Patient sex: M
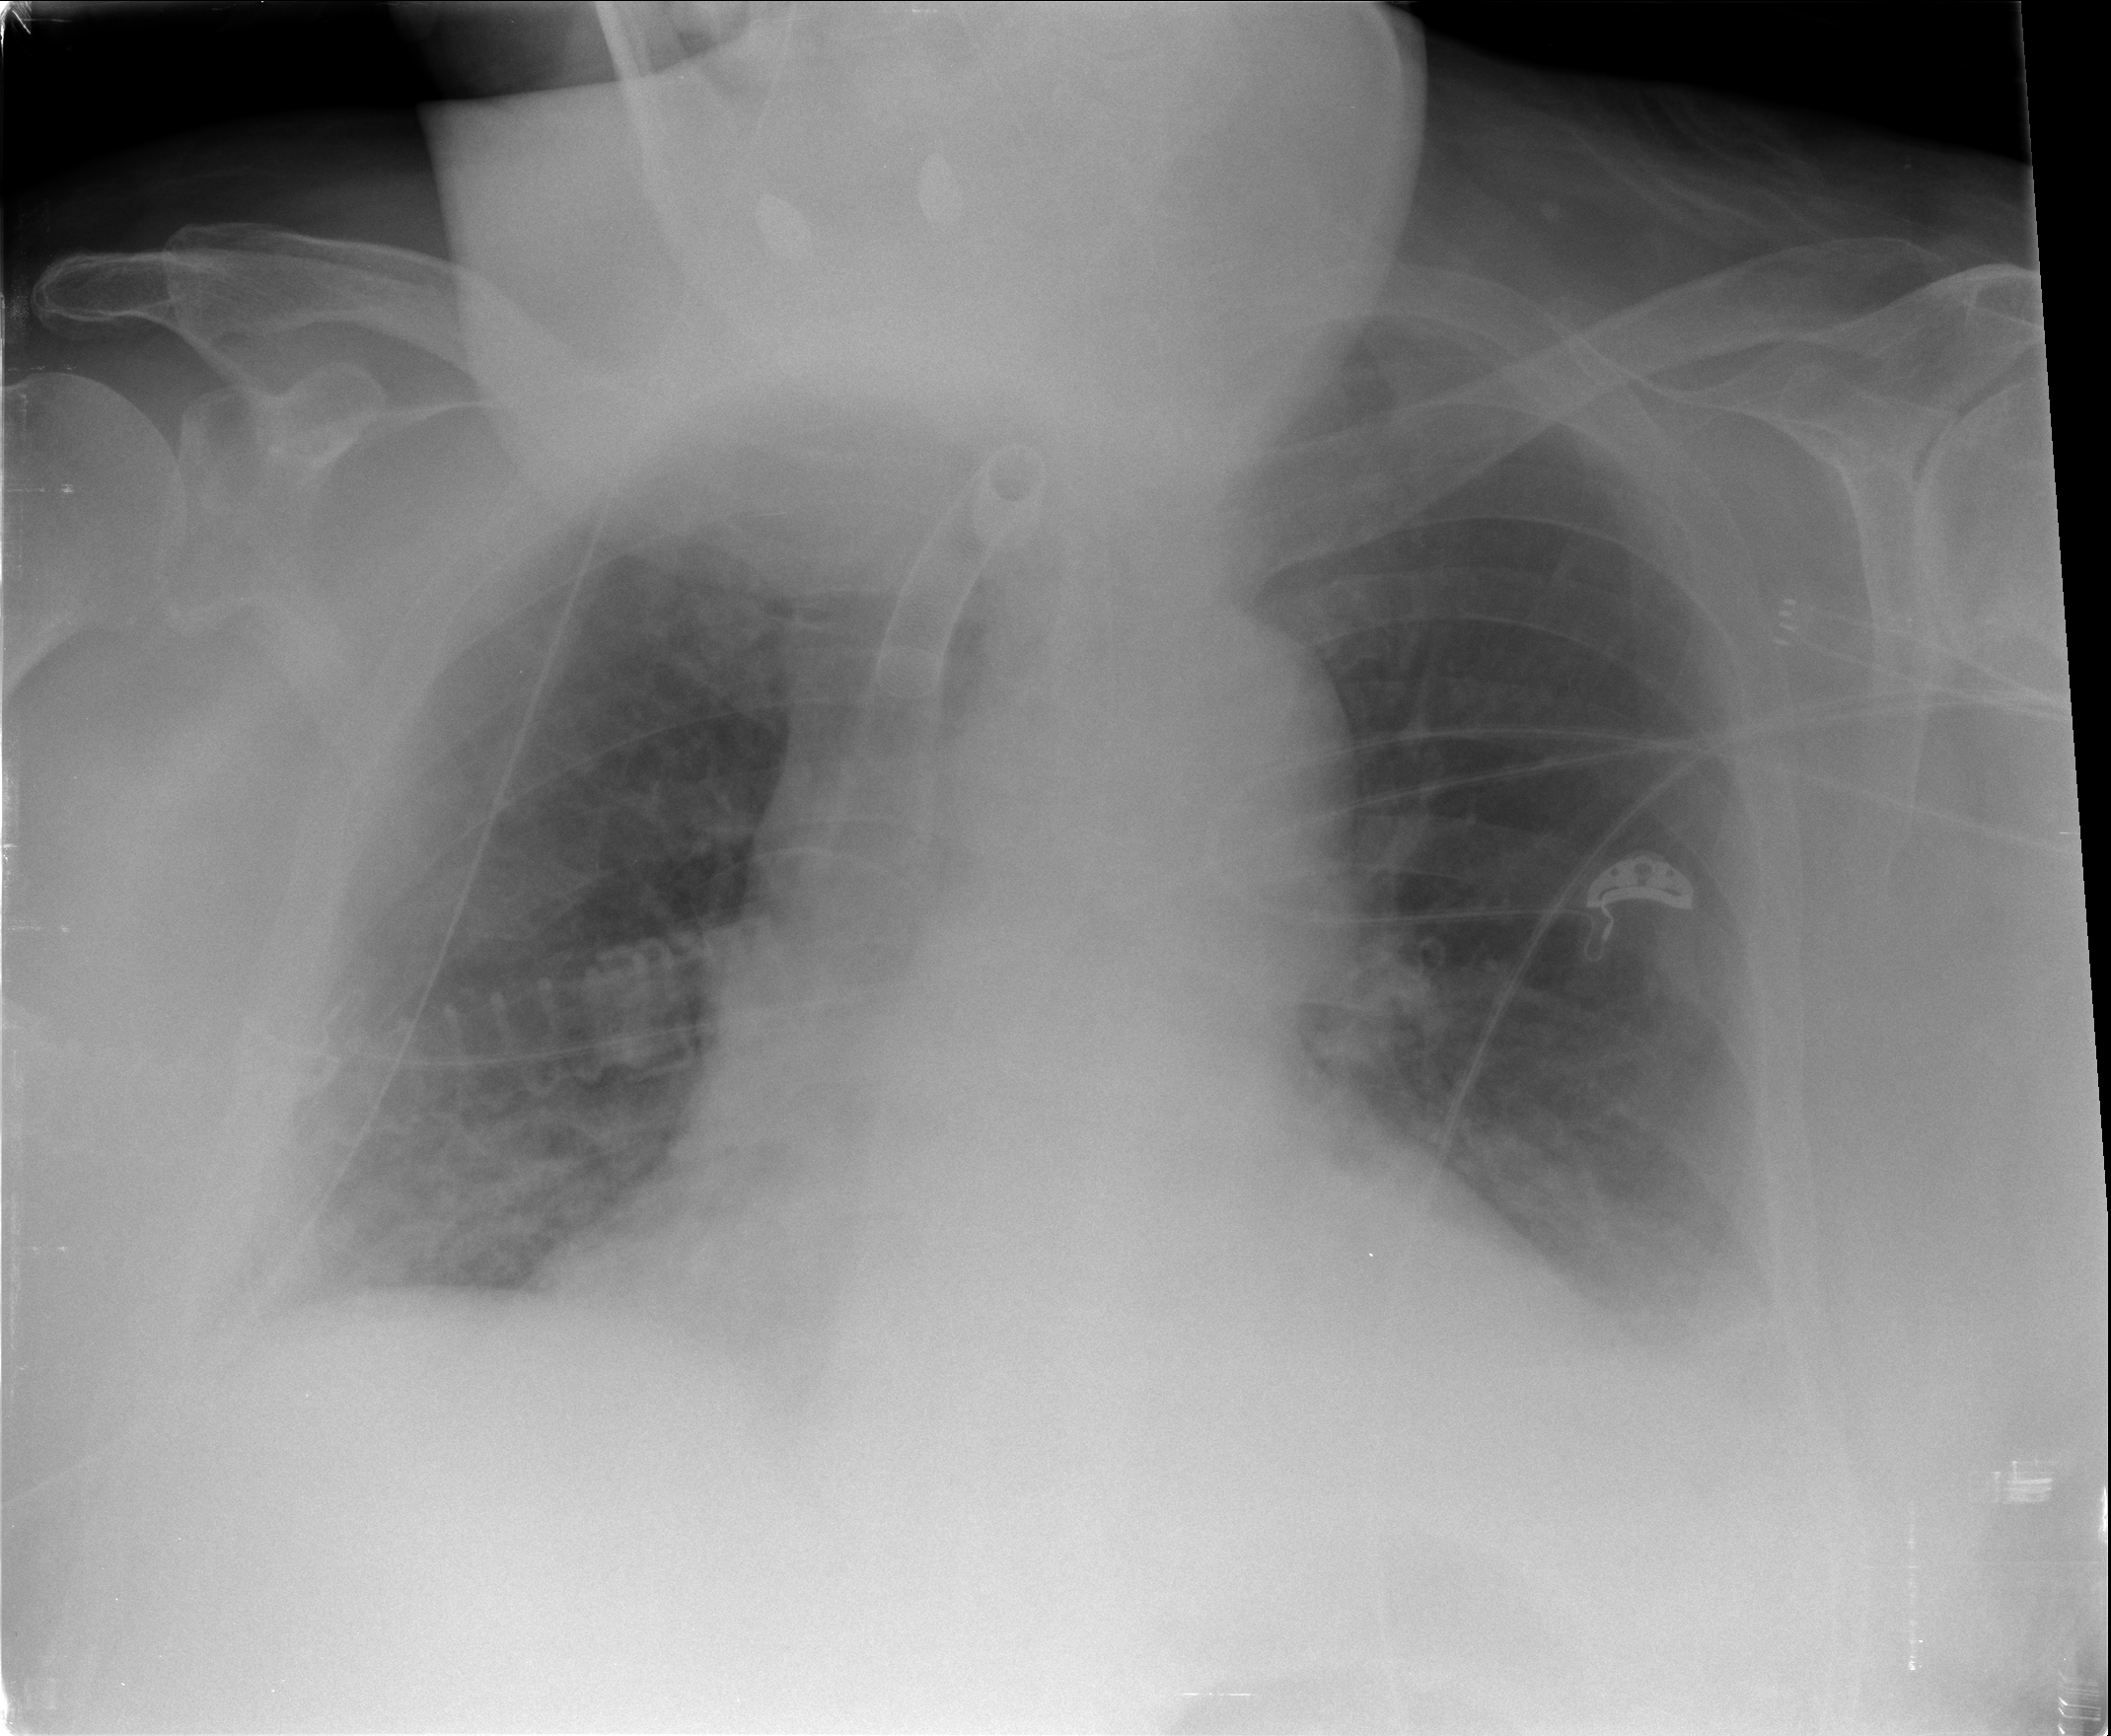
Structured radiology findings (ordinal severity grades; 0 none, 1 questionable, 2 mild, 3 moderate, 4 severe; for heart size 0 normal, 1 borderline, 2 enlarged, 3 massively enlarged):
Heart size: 3
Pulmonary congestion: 0
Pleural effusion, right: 0
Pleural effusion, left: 1
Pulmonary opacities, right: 0
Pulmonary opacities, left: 0
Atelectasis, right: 0
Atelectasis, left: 2